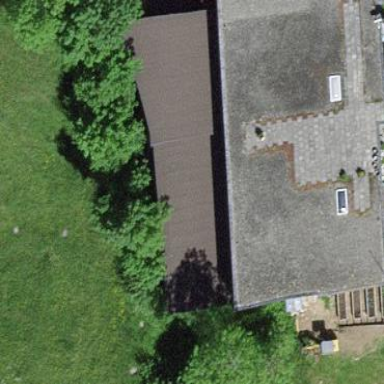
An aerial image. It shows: View of roof of building.